Question: I've got very weird problem in my current project. The '#head' div looks like has 'margin-top' css setting enabled, while it is not. It only occurs on Firefox 9.0.1 (Mac), other browsers are ok.
Here's <URL>. Not sure if it happens in FF 9.0.1 Win version. However, IE7 renders it correctly. Refer to attached image to see how it renders. So, if you disable the 'margin-bottom:23px' under the '#head' div in Firebug, you'l see it'll move up, but why the heck!? It was the 'margin-BOTTOM' setting we've disabled...
Is this me, or is this FF?

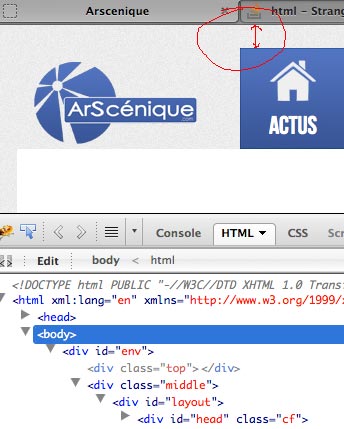
Answer: What's happening here is that the bottom margin is collapsing with the top margin and the result is all being treated as top margin. The CSS spec requires this behavior, and all modern browsers (which doesn't include IE7, of course) implement it.